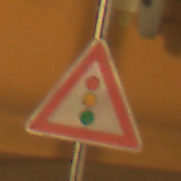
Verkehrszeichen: Lichtzeichenanlage
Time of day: Night
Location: Outdoor (Urban)
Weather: Clear
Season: NotSpecified
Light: Artificial